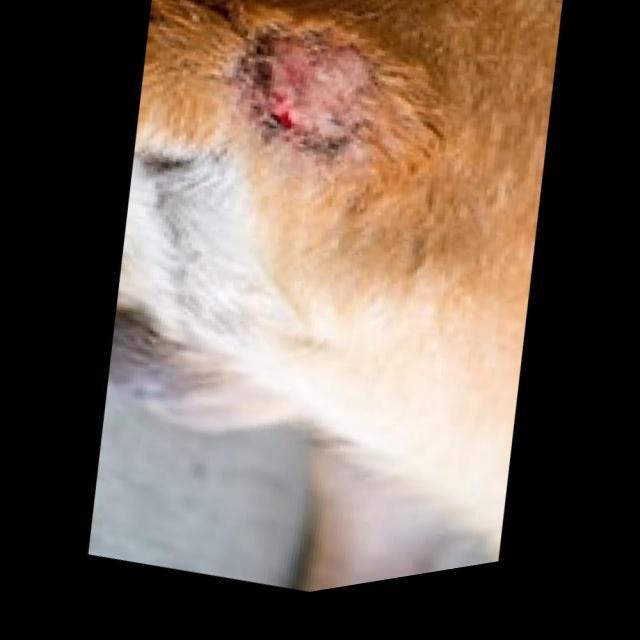
Canine dermatitis — inflammation of the skin presenting with erythema, pruritus, papules, and excoriation. May be allergic, contact, or atopic in origin.